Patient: sex M, age 43
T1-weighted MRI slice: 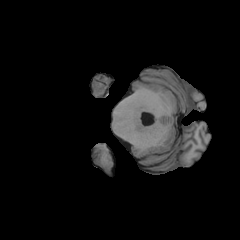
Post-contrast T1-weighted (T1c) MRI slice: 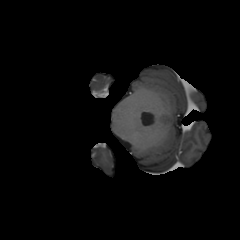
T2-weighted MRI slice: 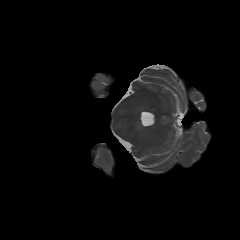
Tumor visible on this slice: no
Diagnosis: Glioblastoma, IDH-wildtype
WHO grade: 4